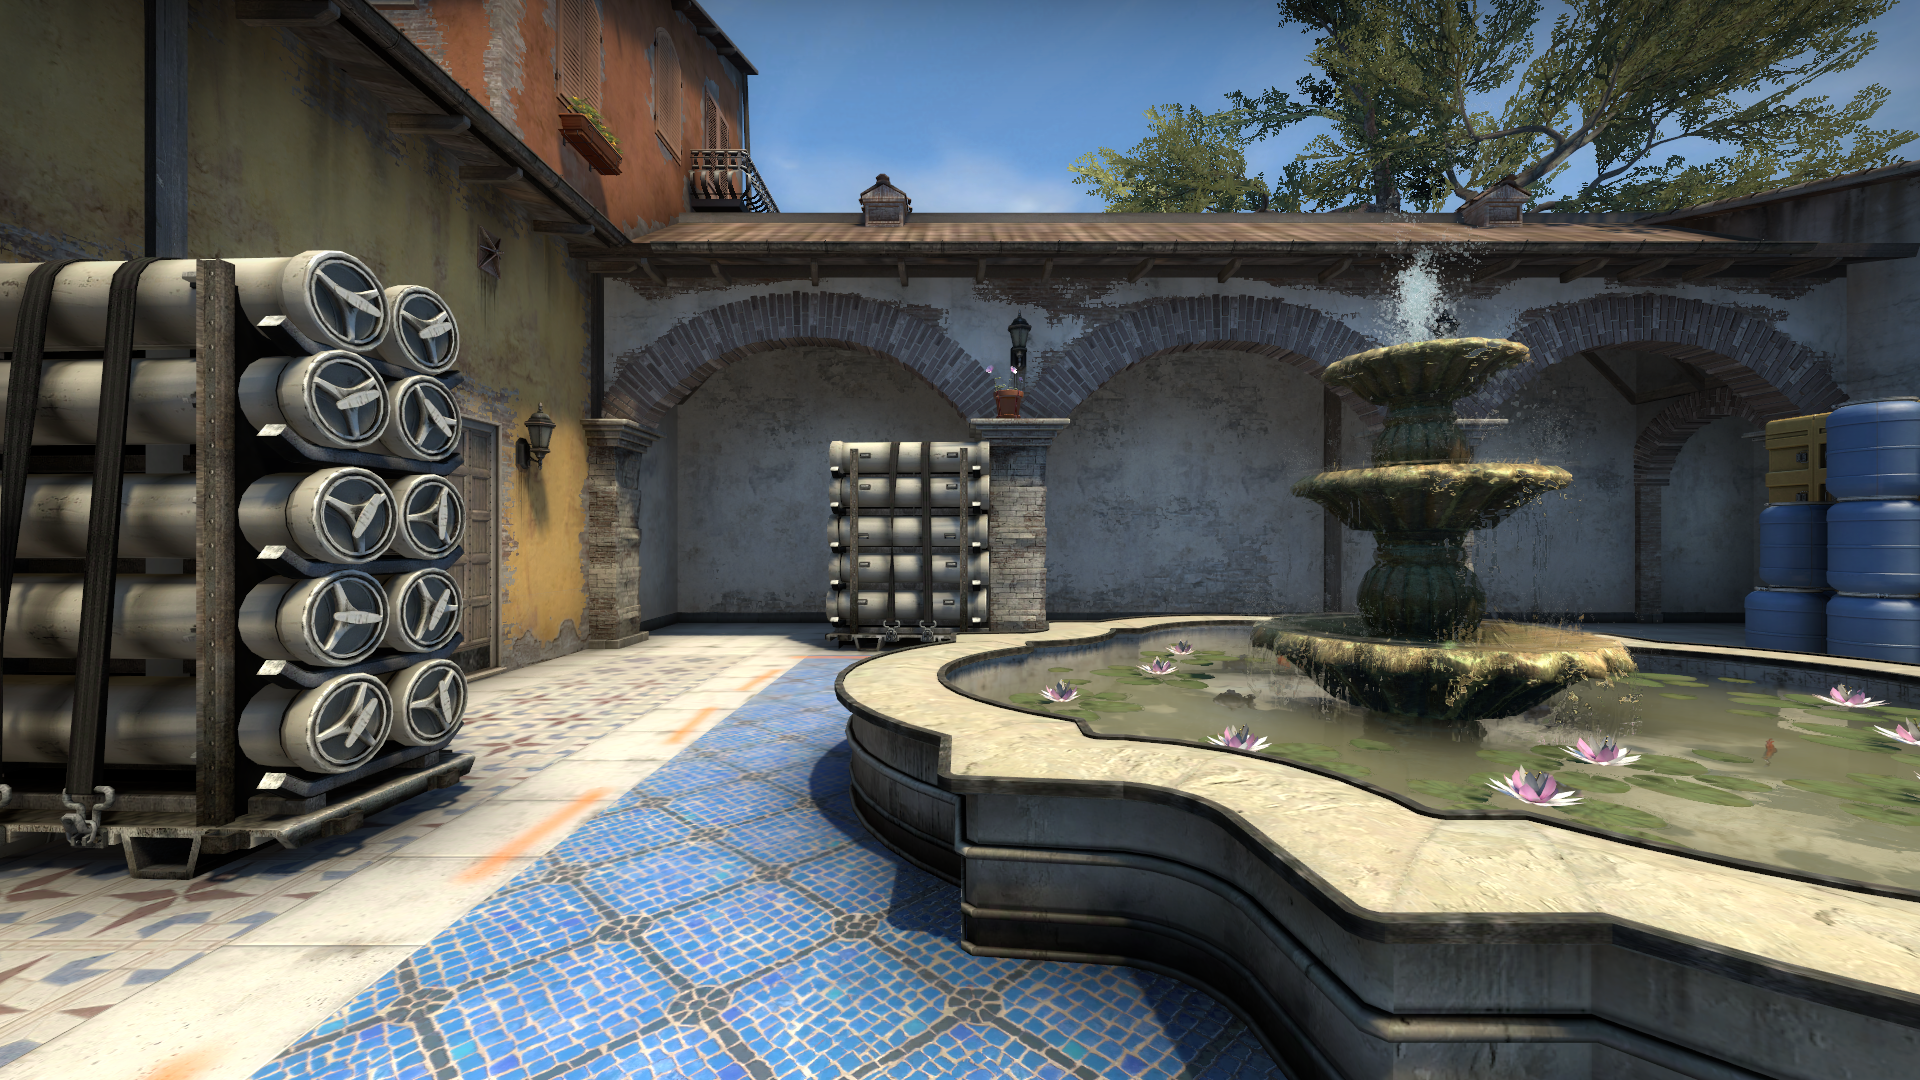
Map: de_inferno